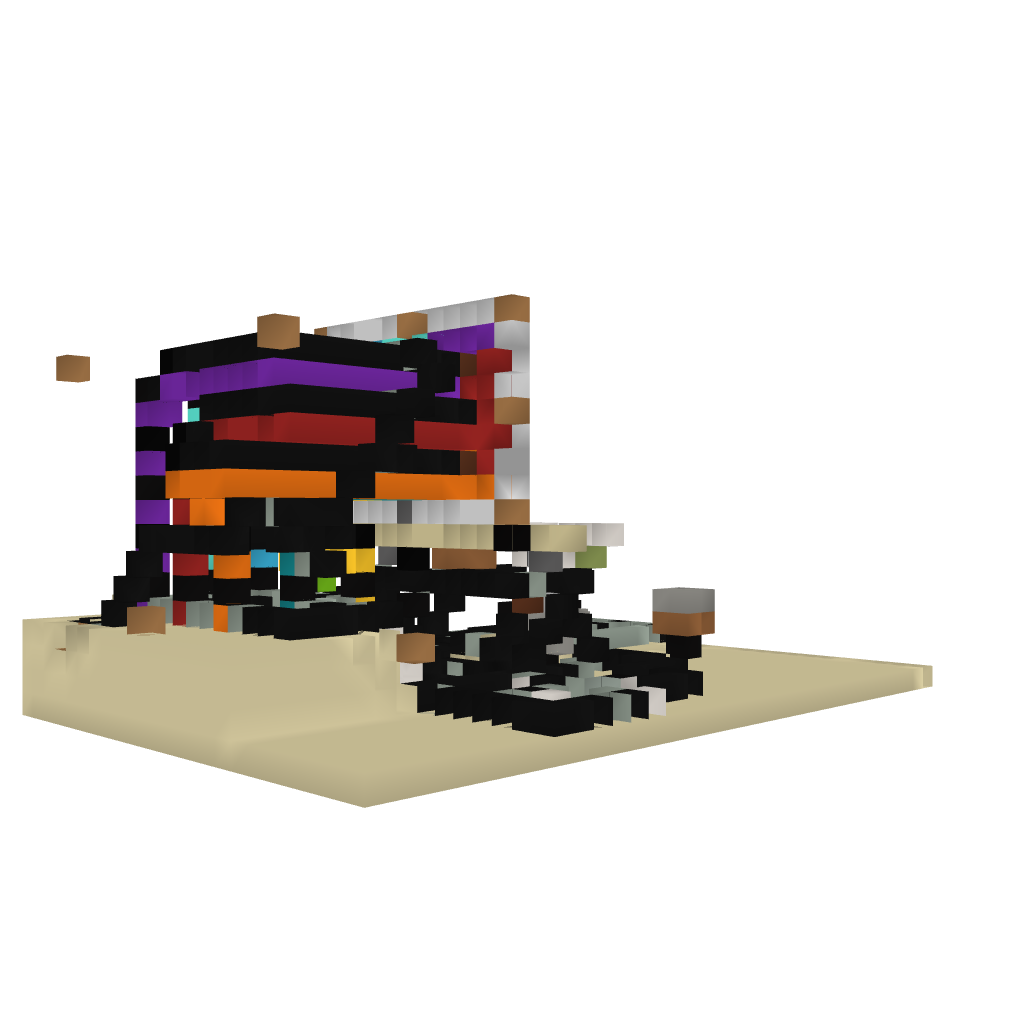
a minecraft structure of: Wheel of H